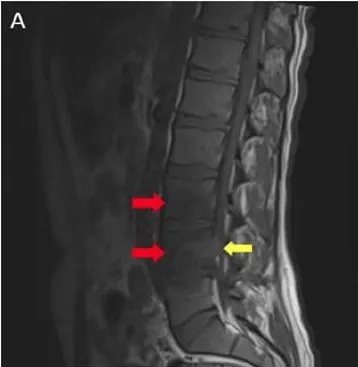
Noncontrast sagittal T1-wighted (T1W).
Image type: radiology (mri)